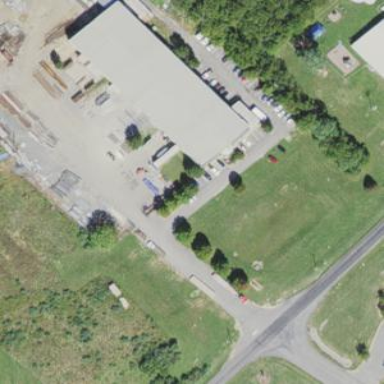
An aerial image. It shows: Industrial building.